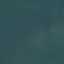
Label: SeaLake